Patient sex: M
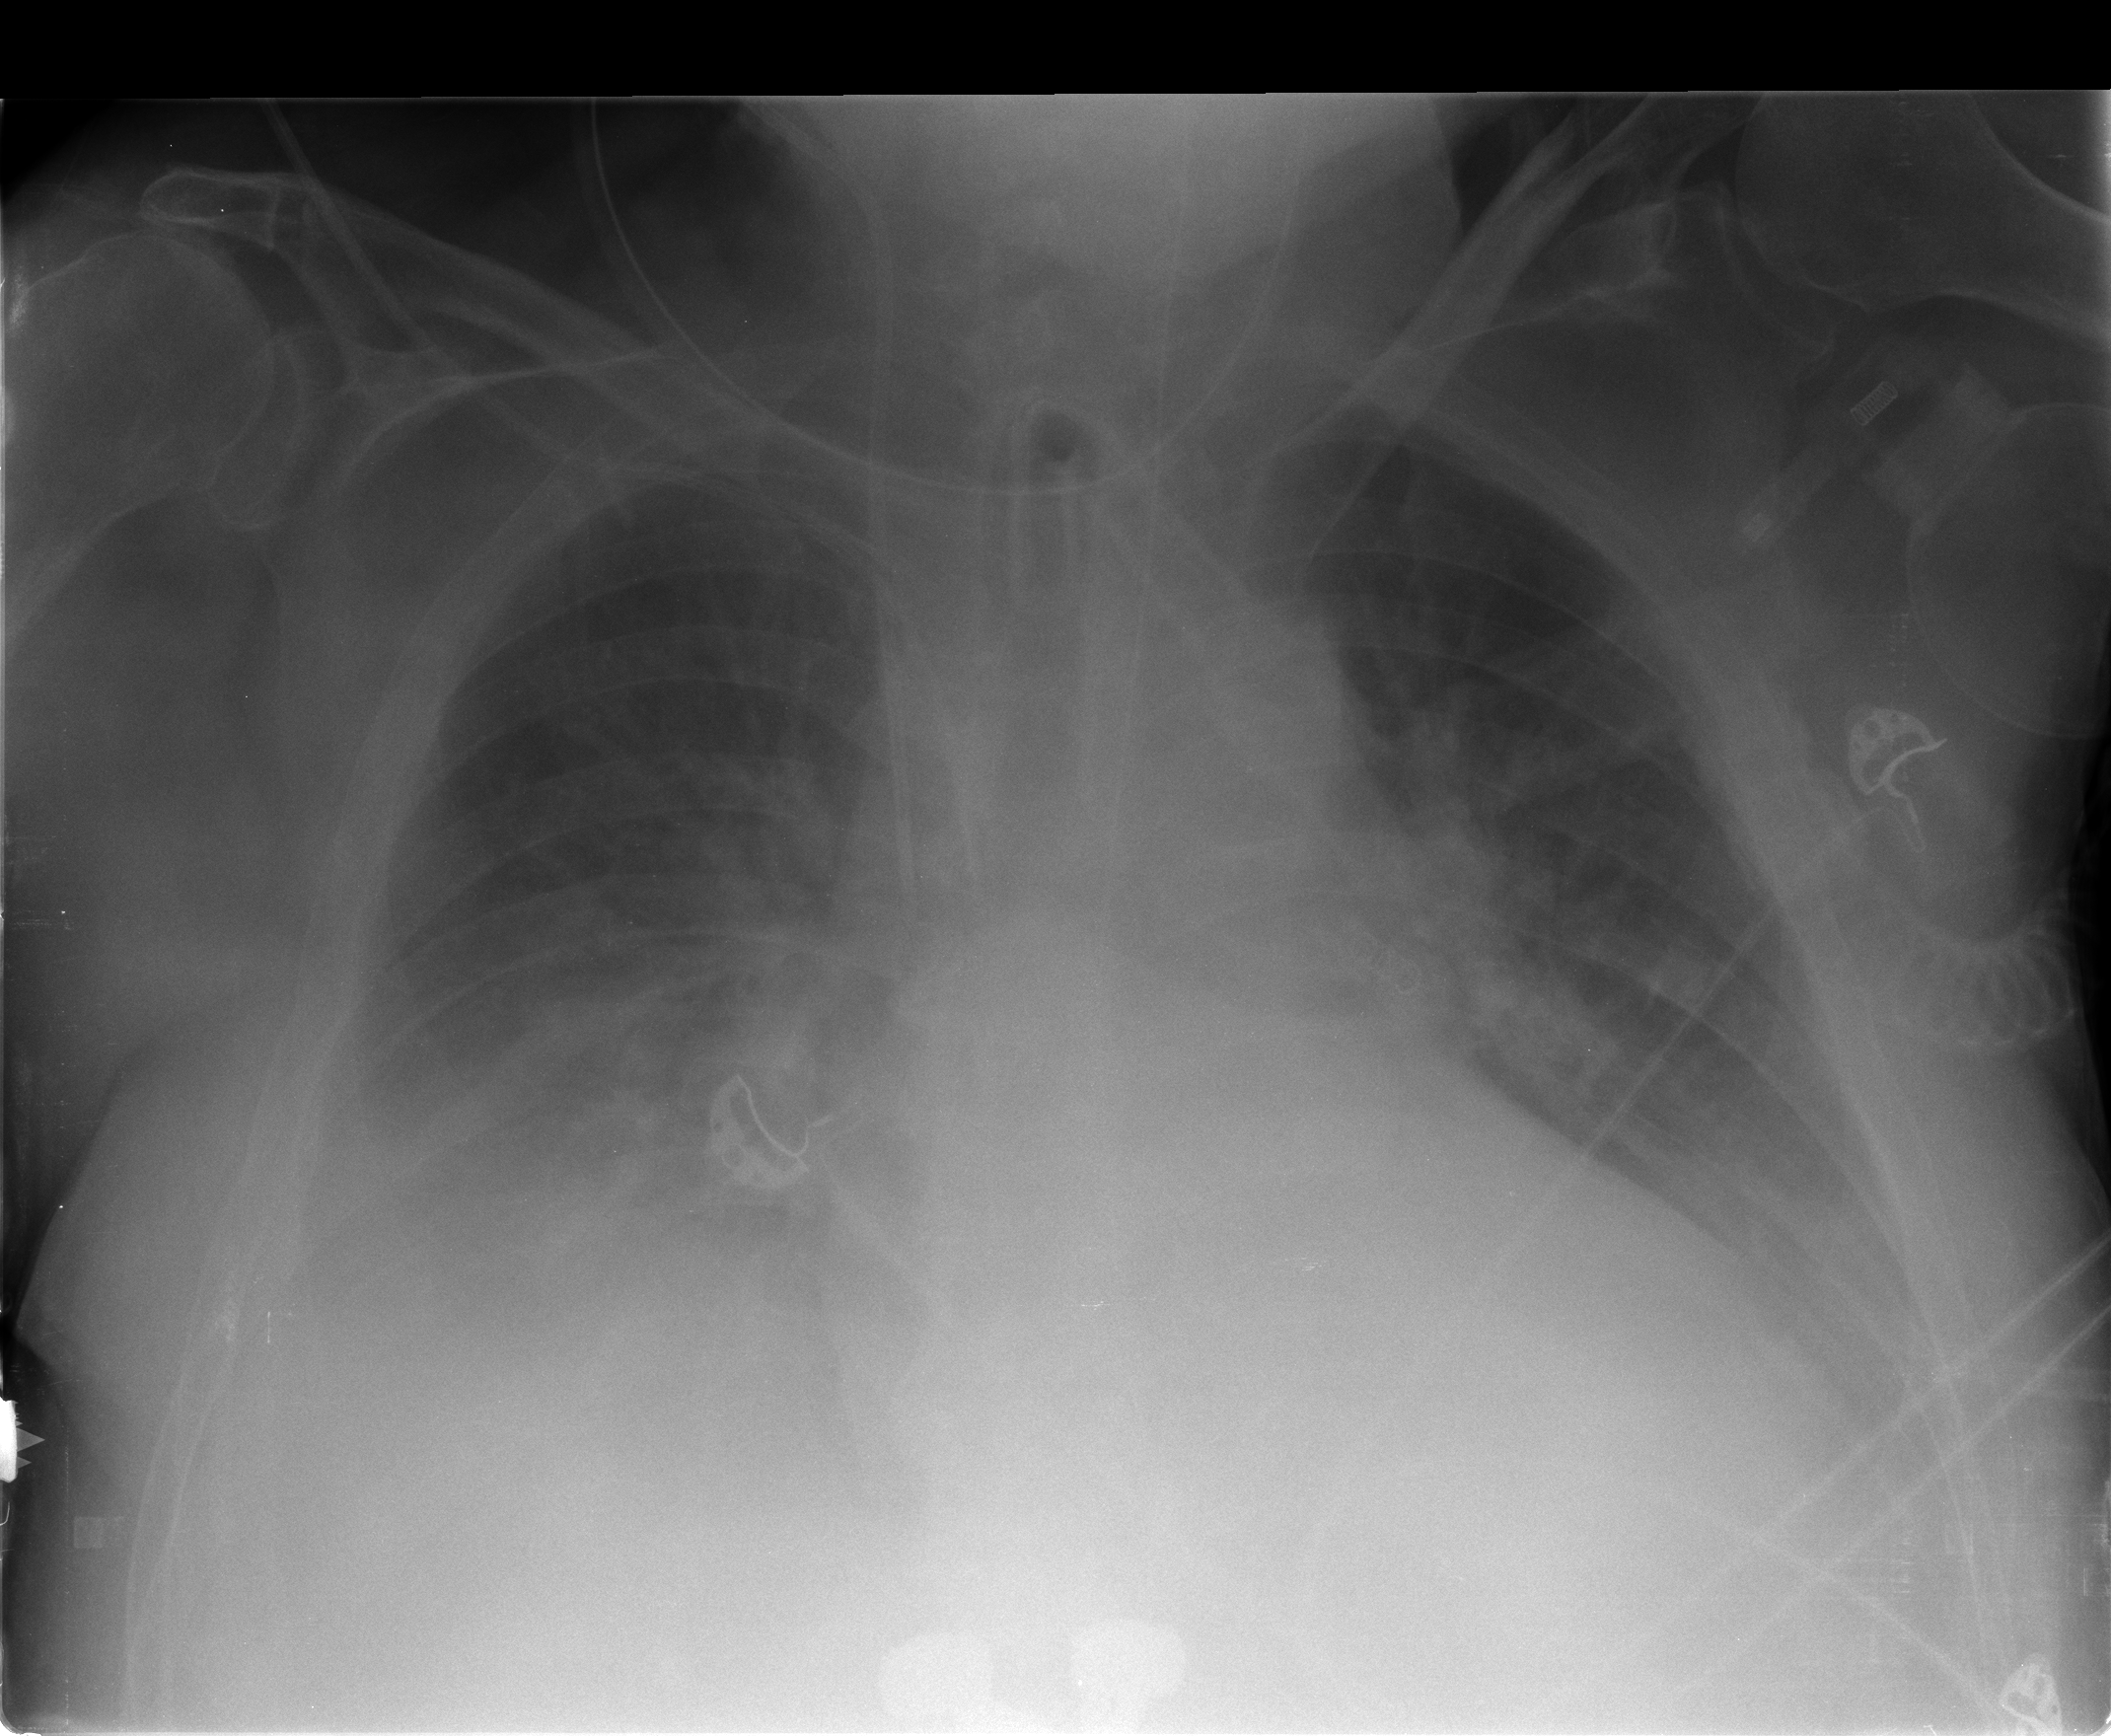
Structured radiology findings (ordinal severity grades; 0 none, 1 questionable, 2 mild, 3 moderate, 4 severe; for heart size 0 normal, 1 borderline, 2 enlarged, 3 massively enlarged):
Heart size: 2
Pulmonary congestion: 3
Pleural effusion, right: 3
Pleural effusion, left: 2
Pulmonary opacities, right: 3
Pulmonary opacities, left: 3
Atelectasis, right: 3
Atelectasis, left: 2